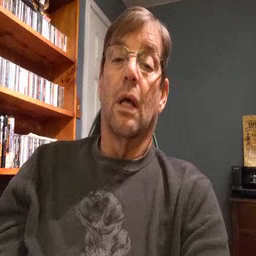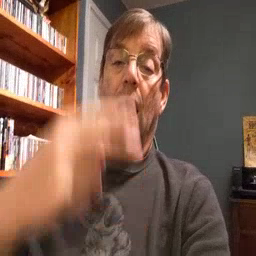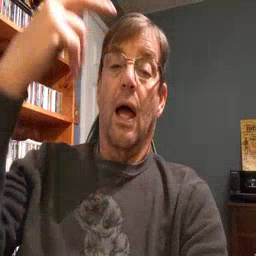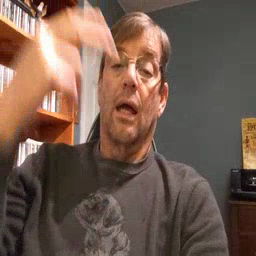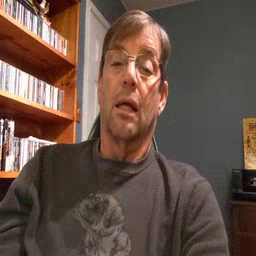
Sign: high